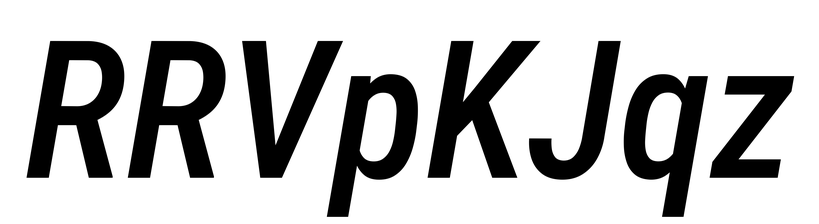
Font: Roboto-Italic_Condensed_Medium_Italic